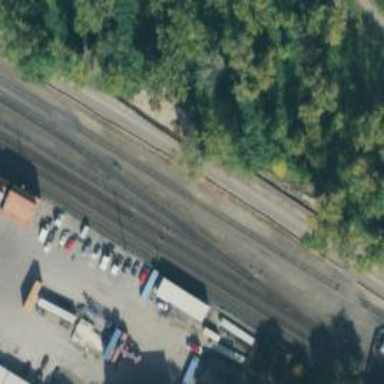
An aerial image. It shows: Railway signal.